Field crop: maize
Growth stage: 2
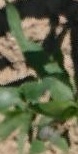
Species: maize